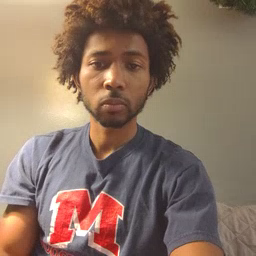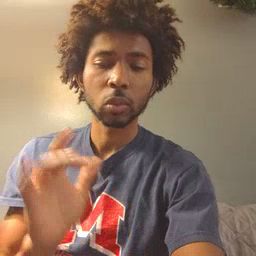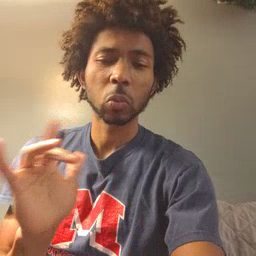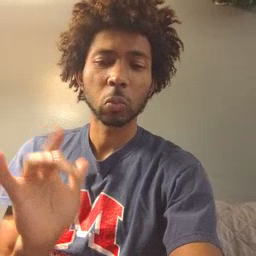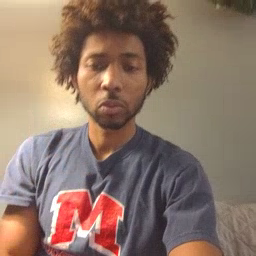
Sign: yucky